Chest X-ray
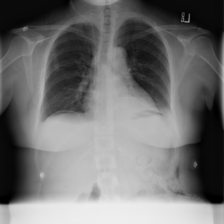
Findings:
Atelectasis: negative
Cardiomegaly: negative
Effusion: negative
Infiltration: negative
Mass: negative
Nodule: negative
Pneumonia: negative
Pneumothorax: negative
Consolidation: negative
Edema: negative
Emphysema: negative
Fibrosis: negative
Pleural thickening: negative
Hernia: negative